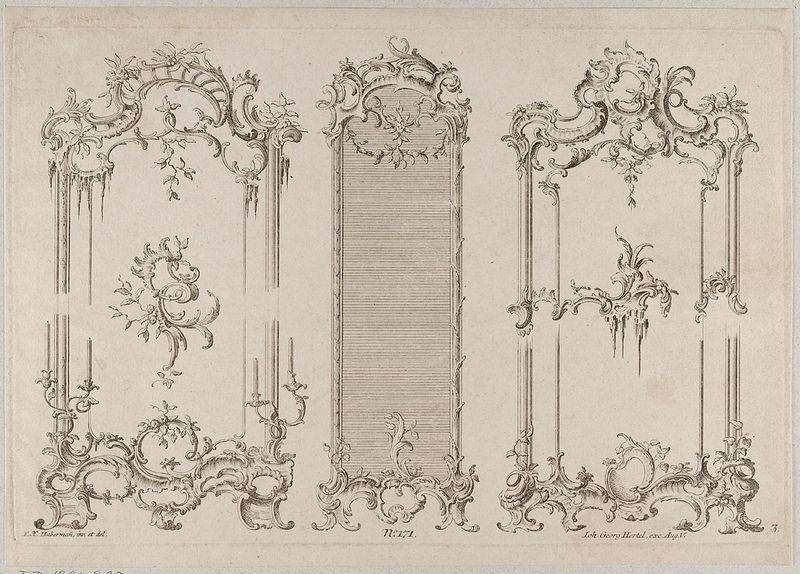
Titel: Drei Spiegelrahmen
Künstler: Franz Xaver Habermann
Standort: Hamburg
Institution: Museum für Kunst und Gewerbe Hamburg
Schlagwörter: zeichnung, wand, architektur, barock, rahmen, spiegel, rokoko, ranken, grafik, graphik, kartusche, floral, fotografie, photographie, druckgraphik, druckgrafik, radierung, kunstgewerbe, kunsthandwerk, rocaille, kartuschen, architektue, style, reproduktionen, industriedesign, druckerzeugnisse, ornamentstich, vorlageblätter